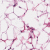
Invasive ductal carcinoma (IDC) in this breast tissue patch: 0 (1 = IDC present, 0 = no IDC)